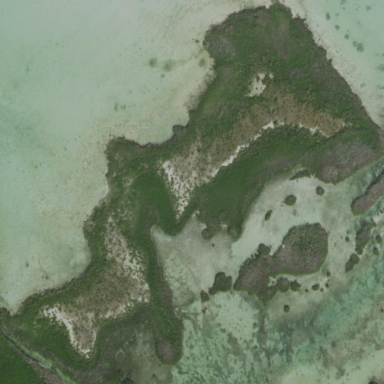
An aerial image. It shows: Islet along the natural coastline.